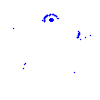
Particle: pion